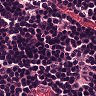
Metastatic tissue present: no